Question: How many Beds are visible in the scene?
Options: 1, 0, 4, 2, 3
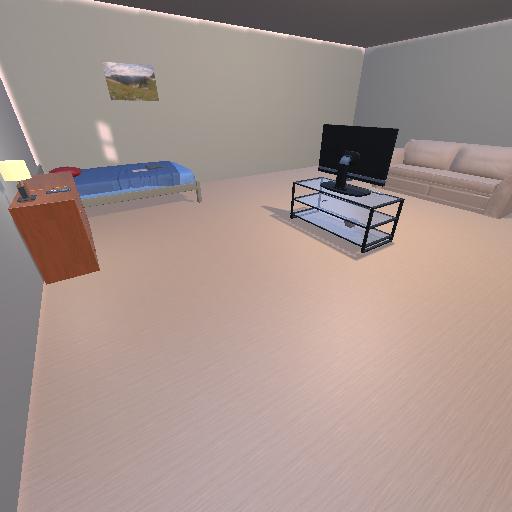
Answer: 1